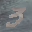
Label: 3